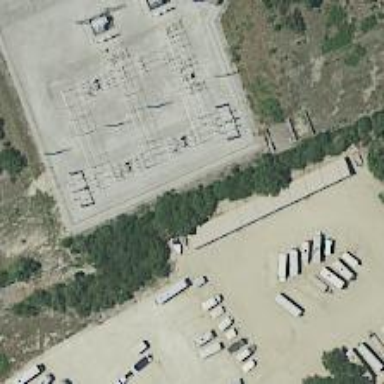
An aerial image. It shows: Switch for power supply.